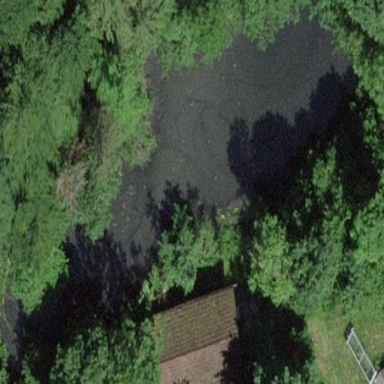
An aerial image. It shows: Pond with natural water.